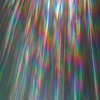
Label: sunburn